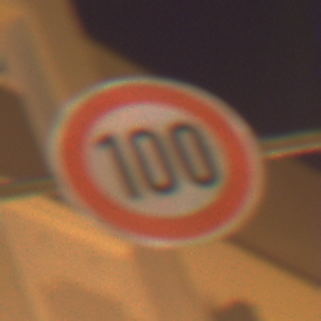
Verkehrszeichen: Geschwindigkeit100
Umgebung: Outdoor, Urban
Tageszeit: Night
Wetter: Clear
Licht: Artificial
Jahreszeit: NotSpecified
Kontrast: HighContrast